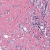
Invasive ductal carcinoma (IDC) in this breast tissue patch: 1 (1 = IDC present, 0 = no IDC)